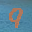
Label: 9